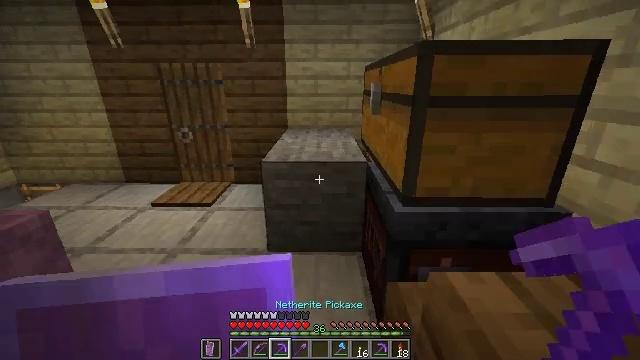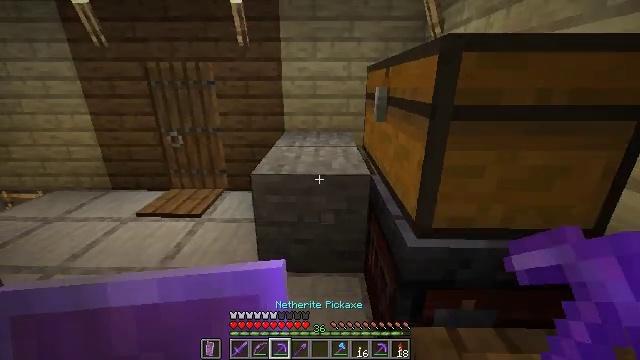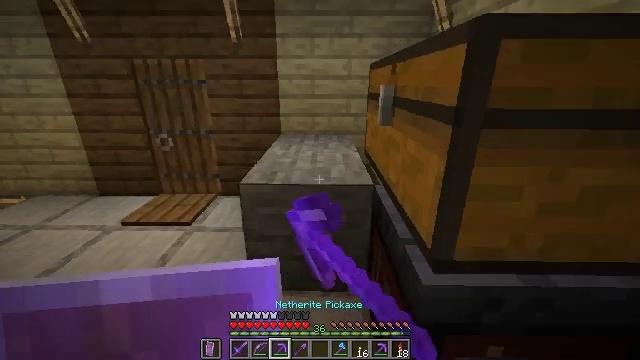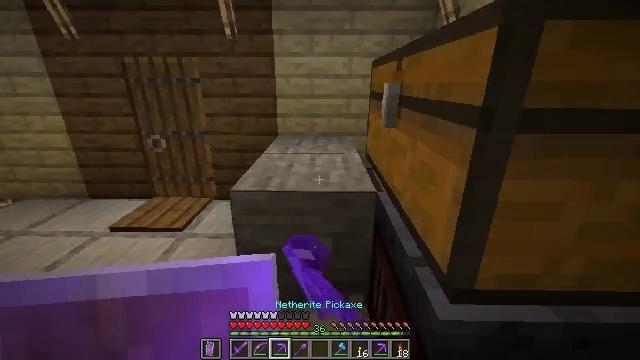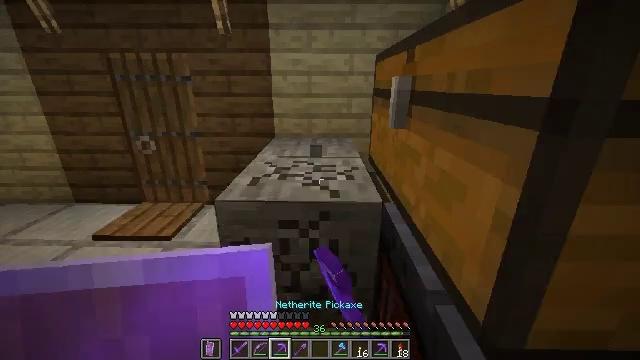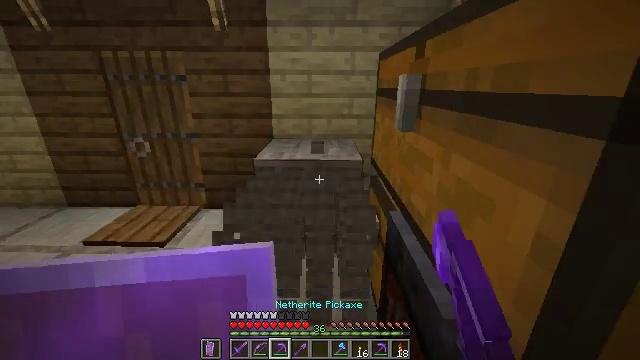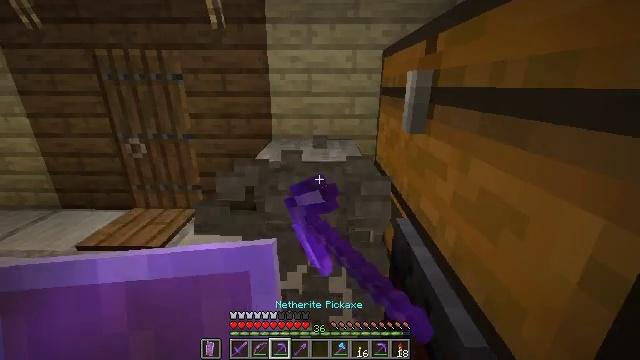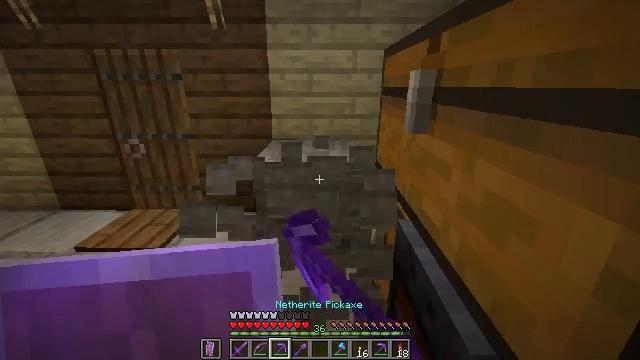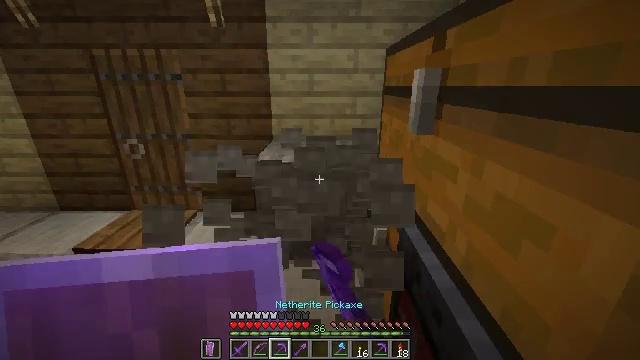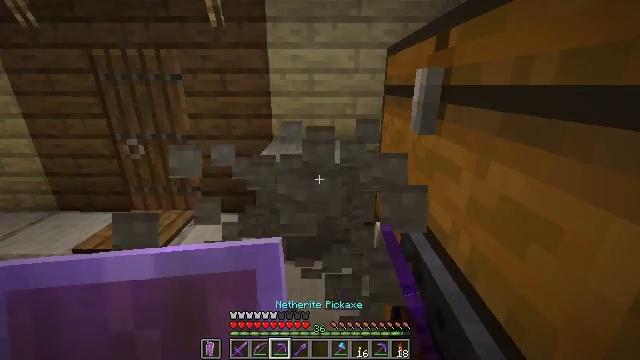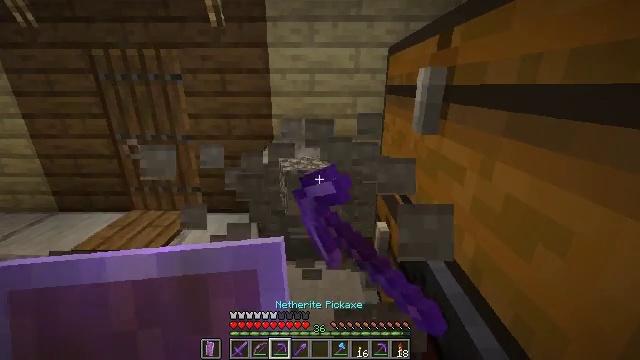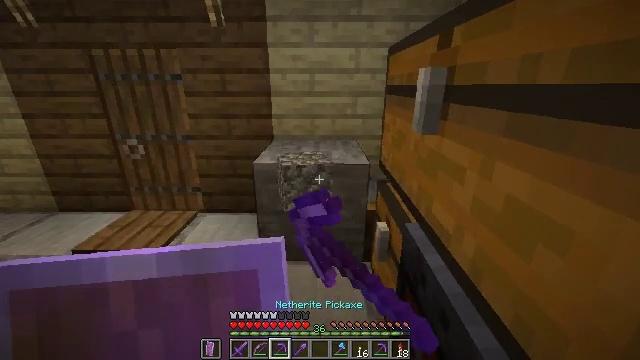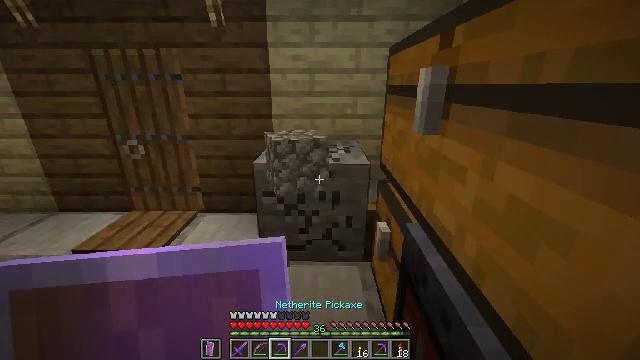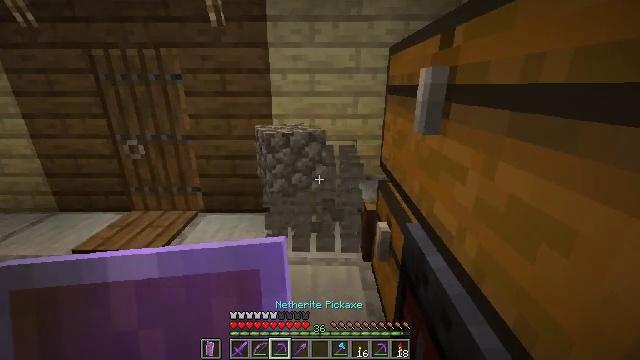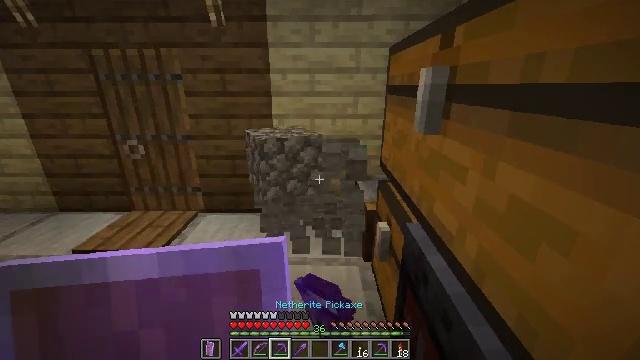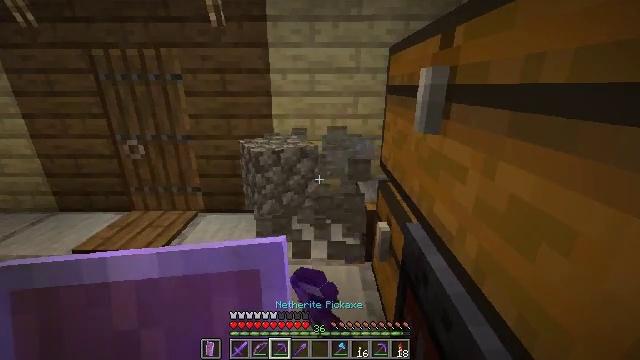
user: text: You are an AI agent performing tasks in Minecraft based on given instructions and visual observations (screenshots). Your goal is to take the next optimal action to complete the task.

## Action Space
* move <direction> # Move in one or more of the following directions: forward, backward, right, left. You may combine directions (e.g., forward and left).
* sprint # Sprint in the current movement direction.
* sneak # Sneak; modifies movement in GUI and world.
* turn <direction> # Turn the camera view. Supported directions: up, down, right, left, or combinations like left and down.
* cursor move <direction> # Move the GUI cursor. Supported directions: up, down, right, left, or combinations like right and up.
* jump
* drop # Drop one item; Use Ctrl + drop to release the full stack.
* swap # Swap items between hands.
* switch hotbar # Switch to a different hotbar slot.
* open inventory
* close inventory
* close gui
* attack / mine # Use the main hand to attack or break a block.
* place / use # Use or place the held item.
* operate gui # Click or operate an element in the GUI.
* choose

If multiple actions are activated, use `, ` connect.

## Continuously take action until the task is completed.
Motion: motion action
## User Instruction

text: Harvest stone in the caves.
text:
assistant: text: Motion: move forward, attack / mine
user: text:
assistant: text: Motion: move forward, attack / mine
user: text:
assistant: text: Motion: move forward, attack / mine
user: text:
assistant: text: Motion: move forward, attack / mine
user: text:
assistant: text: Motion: attack / mine
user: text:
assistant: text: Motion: attack / mine
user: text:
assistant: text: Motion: attack / mine
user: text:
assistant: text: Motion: attack / mine
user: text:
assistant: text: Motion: attack / mine
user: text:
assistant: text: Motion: attack / mine
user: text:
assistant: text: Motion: attack / mine
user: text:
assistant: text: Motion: attack / mine
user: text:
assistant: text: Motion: attack / mine
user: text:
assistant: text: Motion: attack / mine
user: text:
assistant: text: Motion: attack / mine
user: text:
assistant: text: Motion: move forward, attack / mine
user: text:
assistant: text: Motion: move forward
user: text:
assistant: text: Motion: no_op